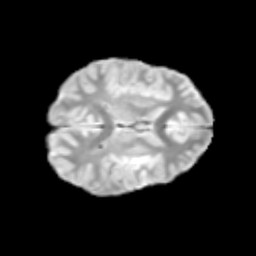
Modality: T2w
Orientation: axial
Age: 11
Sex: female
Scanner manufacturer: siemens
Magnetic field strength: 3 T
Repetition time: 3.8 s
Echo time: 0.07 s